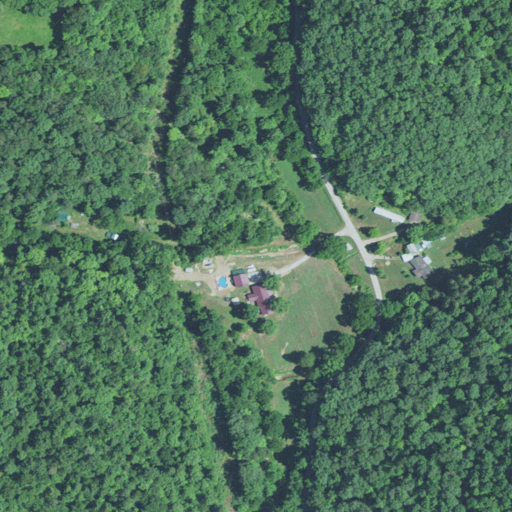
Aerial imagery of valley in West Virginia named Boner Hollow containing deciduous forest, open development, pasture, mixed forest, and low intensity development